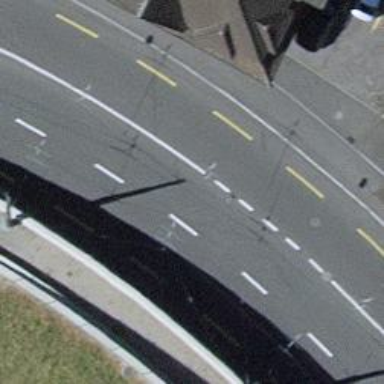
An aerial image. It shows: Tertiary road with asphalt surface. There is cycle lane along the road with trolley wires overhead.